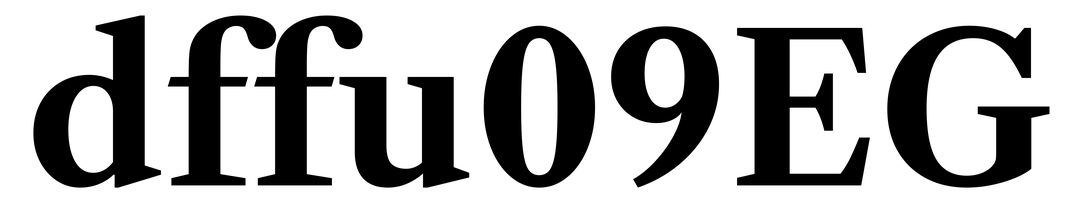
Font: LibreCaslonText_Bold